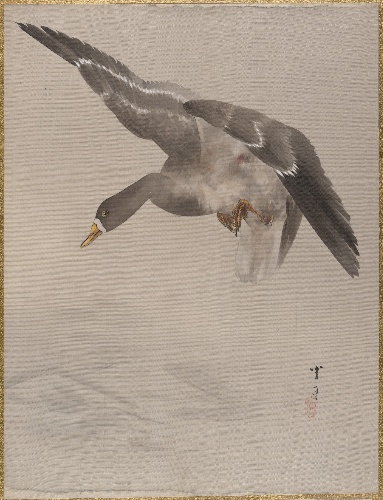
Artist: Watanabe Seitei
Artist bio: Japanese, 1851–1918
Date: ca. 1887
Object type: Album leaf
Classification: Paintings
Medium: Album leaf; ink and color on silk
Culture: Japan
Period: Meiji period (1868–1912)
Dimensions: 14 1/8 x 10 3/4 in. (35.9 x 27.3 cm)
Department: Asian Art
Credit line: Charles Stewart Smith Collection, Gift of Mrs. Charles Stewart Smith, Charles Stewart Smith Jr., and Howard Caswell Smith, in memory of Charles Stewart Smith, 1914
Accession year: 1914
Repository: Metropolitan Museum of Art, New York, NY
Tags: Ducks